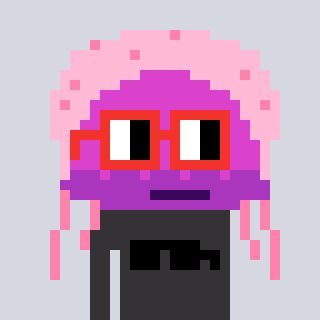
a pixel art character with square red glasses, a jellyfish-shaped head and a grayscale-colored body on a cool background